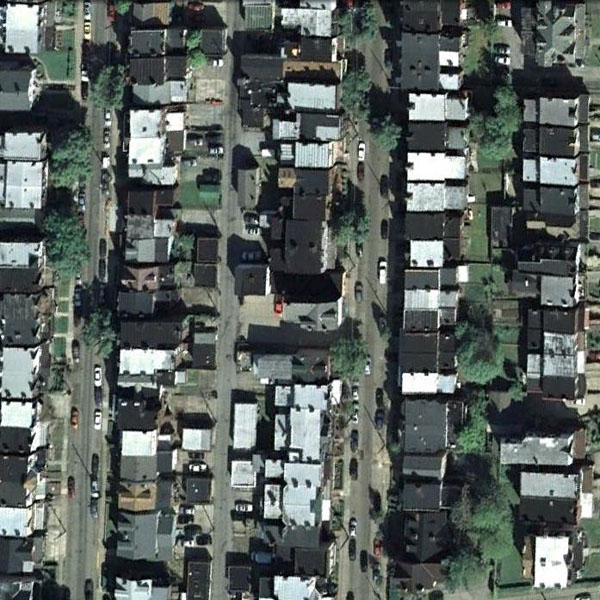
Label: DenseResidential